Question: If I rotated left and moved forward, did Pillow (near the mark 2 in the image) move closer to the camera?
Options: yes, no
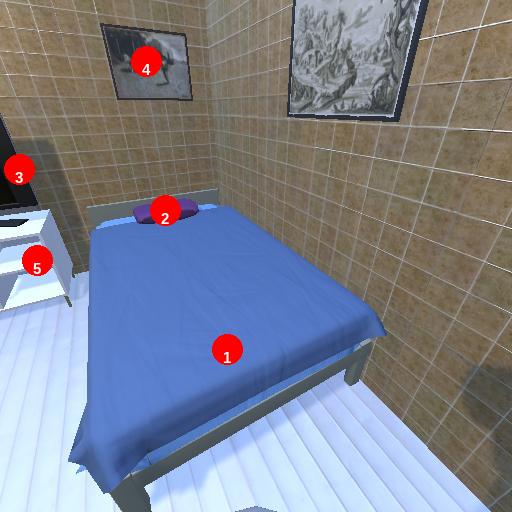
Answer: yes